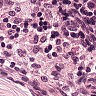
Metastatic tissue present: no